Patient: sex M, age 57
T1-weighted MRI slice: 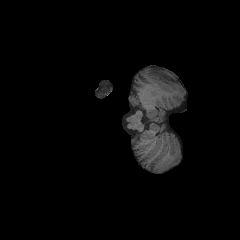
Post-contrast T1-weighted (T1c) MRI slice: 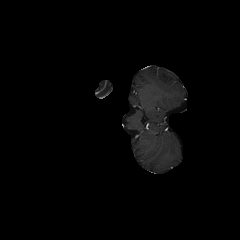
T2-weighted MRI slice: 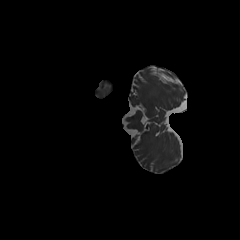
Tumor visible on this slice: no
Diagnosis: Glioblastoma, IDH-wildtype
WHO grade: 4